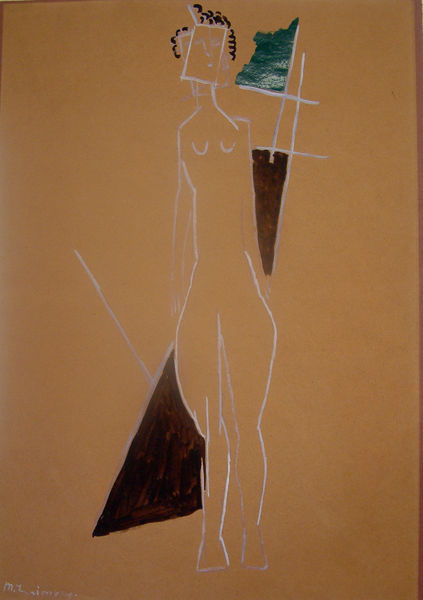
Titel: Woman, Woman
Künstler: Mikhail Larionov
Standort: Amherst (Massachusetts, USA)
Institution: Mead Art Museum, Amherst College
Schlagwörter: blue, white, female, green, hair, modern, primitivism, woman, brown, nude, drawing, color, cubist, sketch, breast, abstract, rectangle, legs, shapes, figure, long, chalk, picasso, cubism, paint, cube, triangles, new, abstrac, minimalism, white chalk, line drawing, weird, \\, bluue, dispoportional